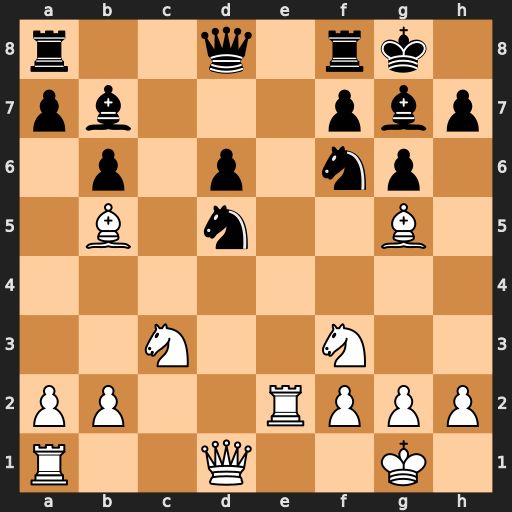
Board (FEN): r2q1rk1/pb3pbp/1p1p1np1/1B1n2B1/8/2N2N2/PP2RPPP/R2Q2K1
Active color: w
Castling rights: -
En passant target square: -
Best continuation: Nxd5 Bxd5 Bxf6 Bxf3 Bxd8